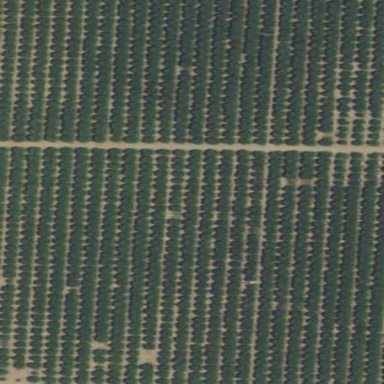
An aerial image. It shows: Orange orchard with rows of orange trees.